Question: I am new in learning laravel. Currently I have been stuck in the Laravel Policy,could you please kindly help with directing me how to add policy to my project?
I would like to make just only the Administrator User be able to see the 'Administration Dashboard' by using Laravel Policies Rules but failed. Actually every registered user is able to see that entrance(just like the attached picture showing below).
The user name is uu@gmail.com and the password is uuuuuu.
Please go to my testing website <URL> and log with the user name and password you will see that Administration Dashboard list in the drop-down lists.

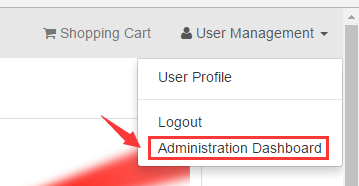
Answer: To create a new middleware, use the 'make:middleware' Artisan command:
'''
php artisan make:middleware AdminMiddleware
'''
This command will place a new 'AdminMiddleware' class within your 'app/Http/Middleware' directory. In this middleware, we will only allow access to the route if the logged-in user is admin. Otherwise, we will redirect the users back to the 'home' URI.
'''
<?php
namespace App\Http\Middleware;
use Closure;
class AdminMiddleware
{
/**
* Handle an incoming request.
*
* @param \Illuminate\Http\Request $request
* @param \Closure $next
* @return mixed
*/
public function handle($request, Closure $next)
{
if (! auth()->user()->is_admin) {
return redirect()->route('home');
}
return $next($request);
}
}
'''
'is_admin'
You should assign the middleware a key in your 'app/Http/Kernel.php' file. By default, the '$routeMiddleware' property of this class contains entries for the middleware included with Laravel. To add your own, simply append it to this list and assign it a key of your choosing. For example:
'''
protected $routeMiddleware = [
'auth' => \Illuminate\Auth\Middleware\Authenticate::class,
...
'throttle' => \Illuminate\Routing\Middleware\ThrottleRequests::class,
'admin' => \App\Http\Middleware\AdminMiddleware::class,
];
'''
Once the middleware has been defined in the HTTP kernel, you may use the 'group' method to assign middleware to group of routes:
'''
Route::group(['middleware' => ['admin']], function () {
// all your admin routes comes here
});
'''
<URL>